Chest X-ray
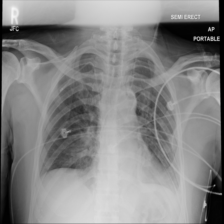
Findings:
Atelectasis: negative
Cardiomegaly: negative
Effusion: negative
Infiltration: positive
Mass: negative
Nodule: negative
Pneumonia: negative
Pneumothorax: negative
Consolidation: negative
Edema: negative
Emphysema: negative
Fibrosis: negative
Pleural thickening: negative
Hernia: negative